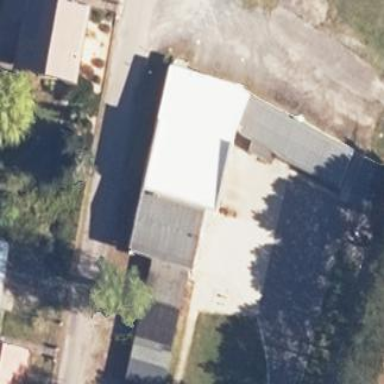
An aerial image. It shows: Fire station building.